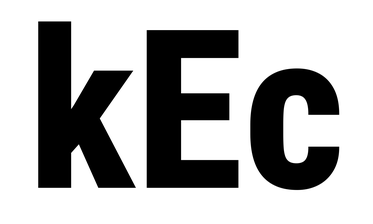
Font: Roboto_Condensed_ExtraBold